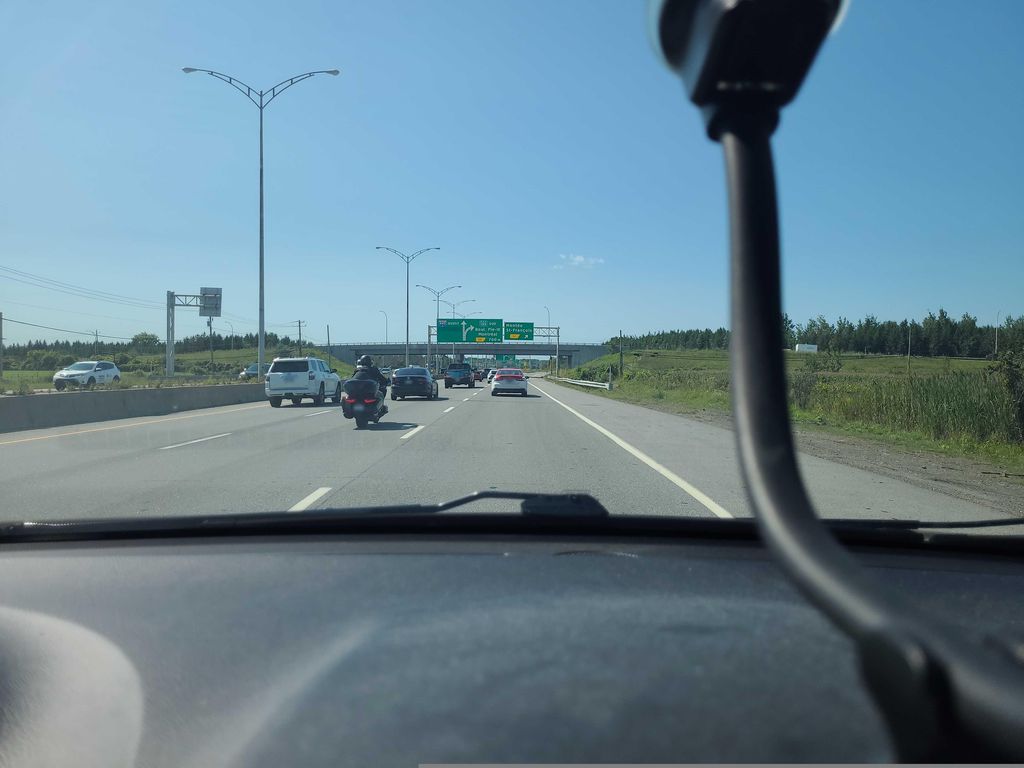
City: montreal